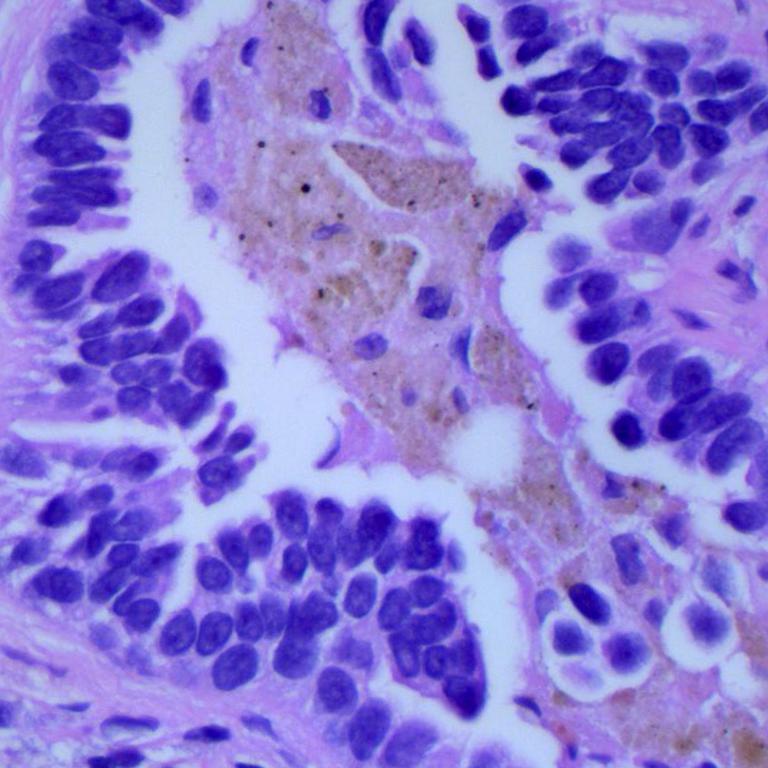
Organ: lung
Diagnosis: adenocarcinomas